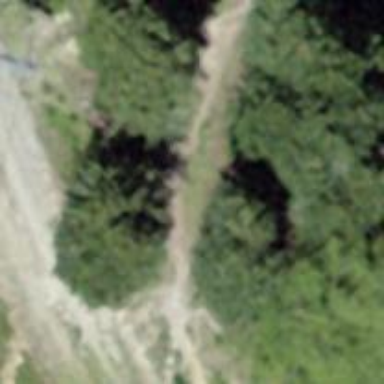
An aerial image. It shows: Dirt path.